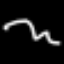
Label: squiggle